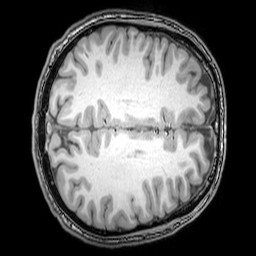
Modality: T1w
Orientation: axial
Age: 21
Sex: male
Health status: healthy
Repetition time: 0.081 s
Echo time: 0.037 s